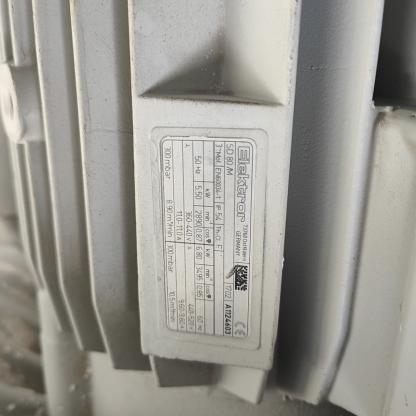
Klasa: tabliczka-znamionowa